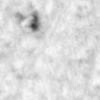
Label: no_change